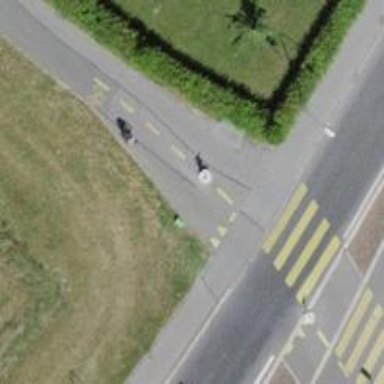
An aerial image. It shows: Bollard.